Field crop: maize
Growth stage: 2
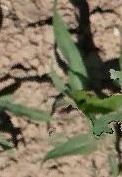
Species: maize